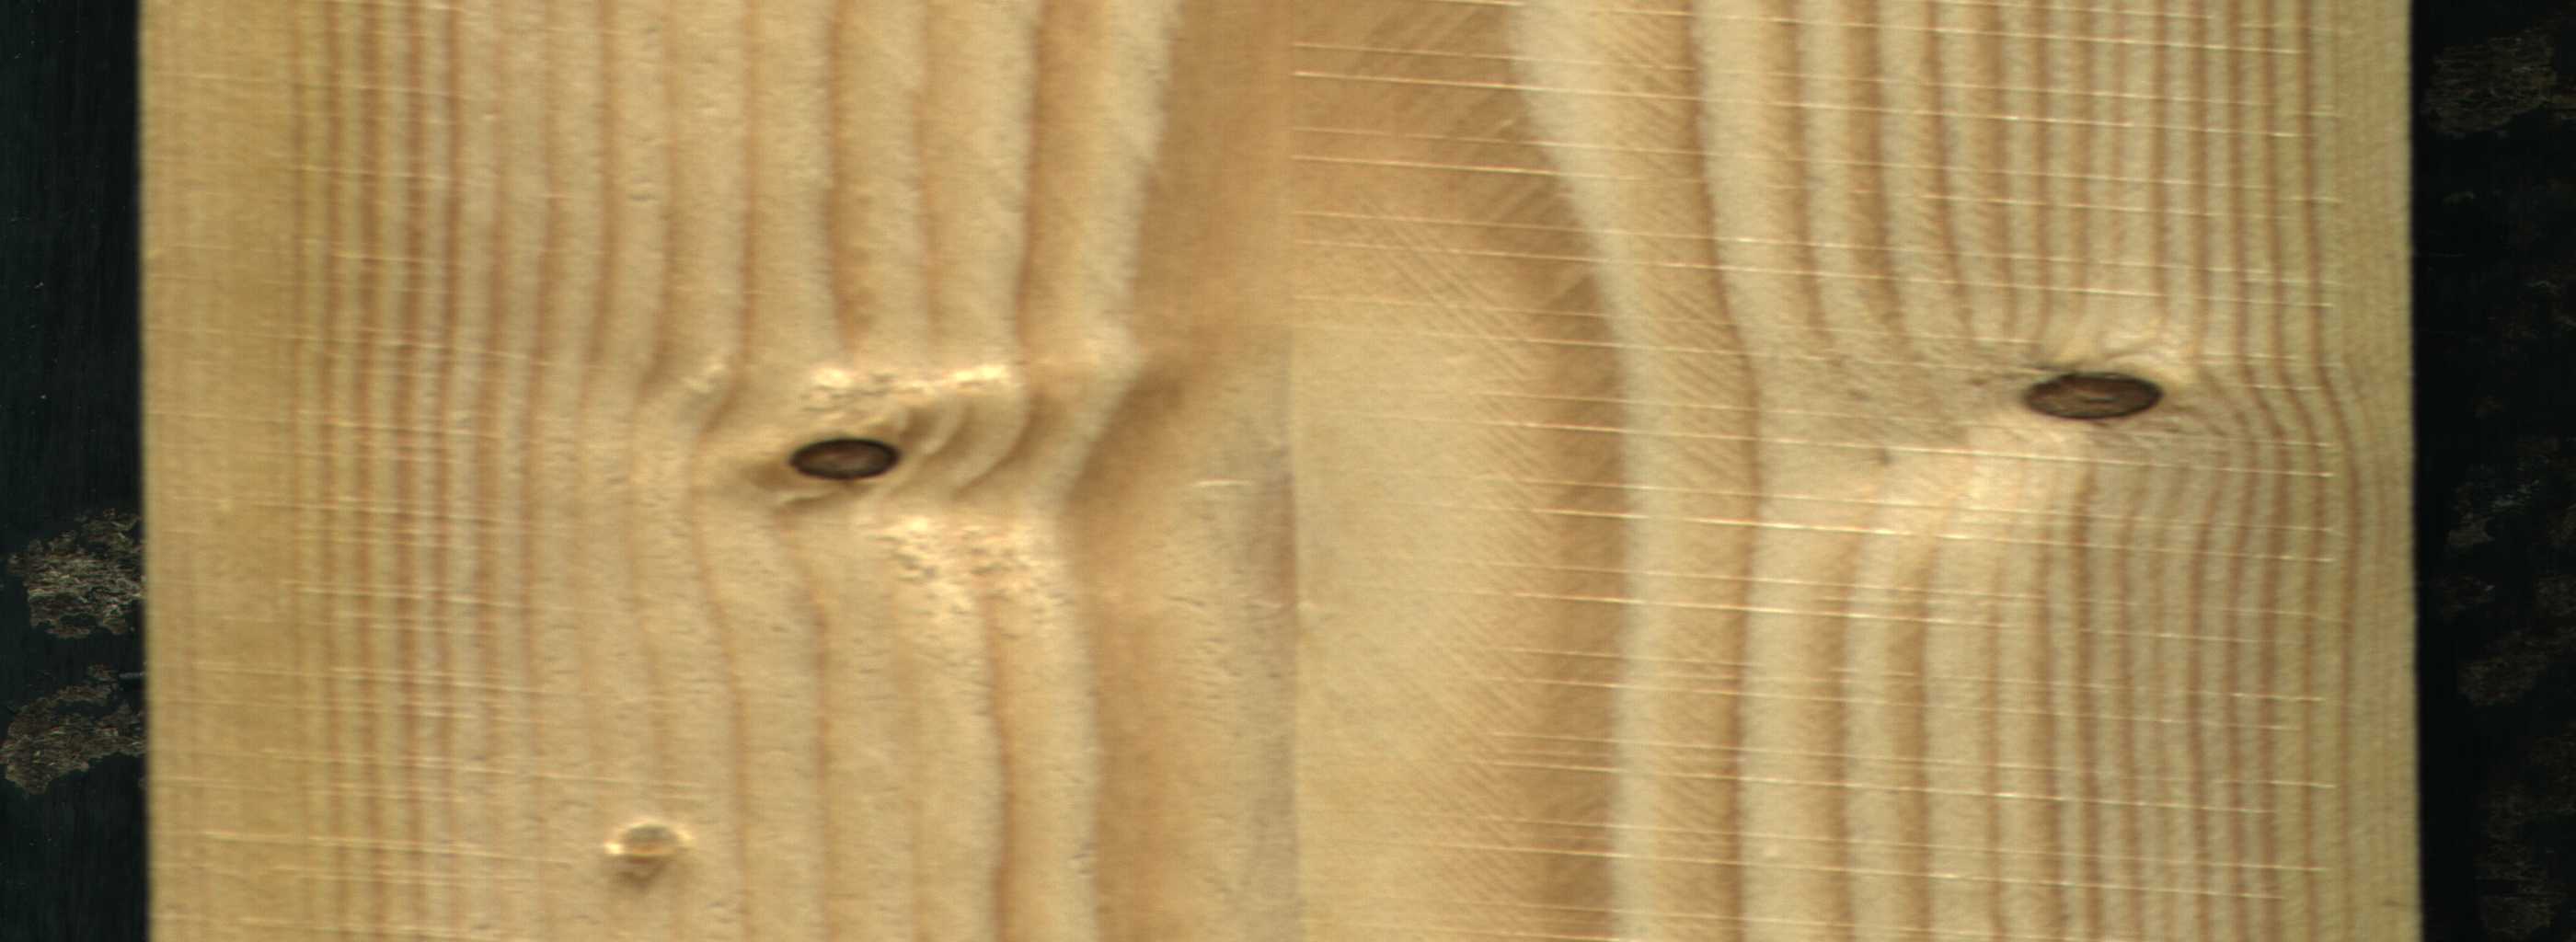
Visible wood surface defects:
Dead_Knot
Dead_Knot